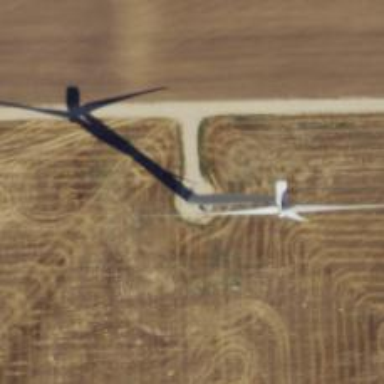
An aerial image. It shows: Wind generator powered by horizontal-axis wind turbine.